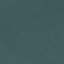
Land use / land cover: SeaLake